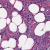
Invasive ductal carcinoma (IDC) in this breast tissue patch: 0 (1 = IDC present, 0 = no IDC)